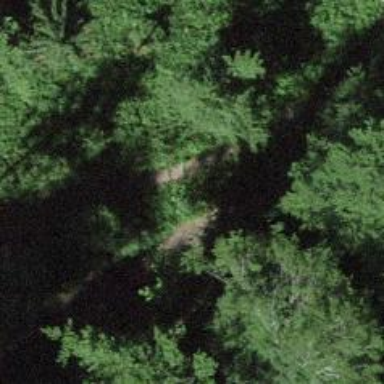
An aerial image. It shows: Unpaved path.